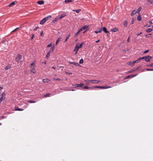
Tumor epithelial tissue: no
Tumor-associated stroma tissue: yes
Normal tissue: no